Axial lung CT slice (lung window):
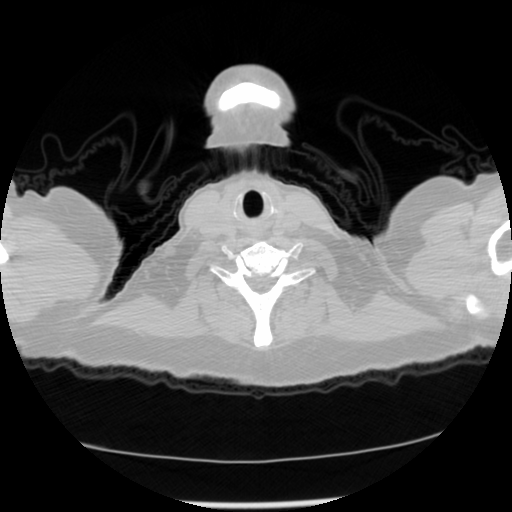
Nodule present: no